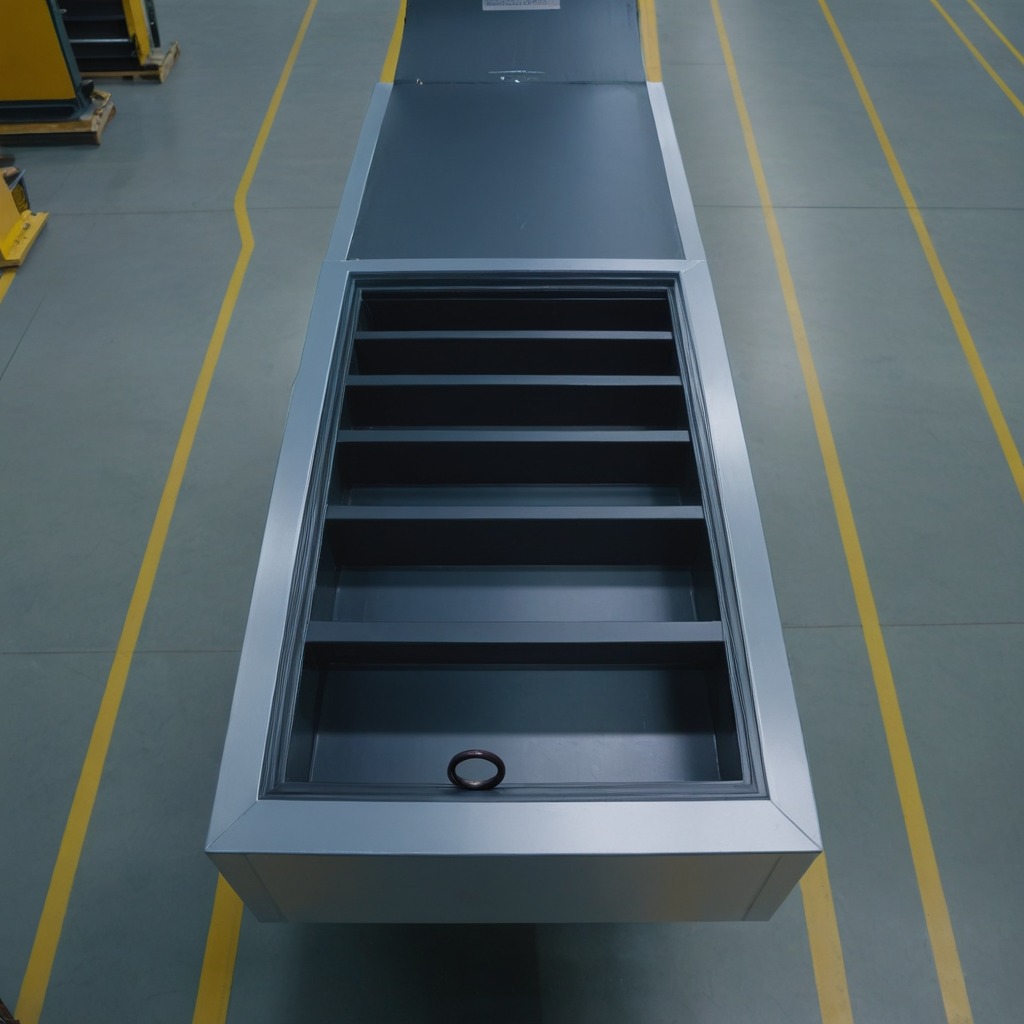
A rubber O-ring is lying on the toolbox surface in an airplane hangar workshop.